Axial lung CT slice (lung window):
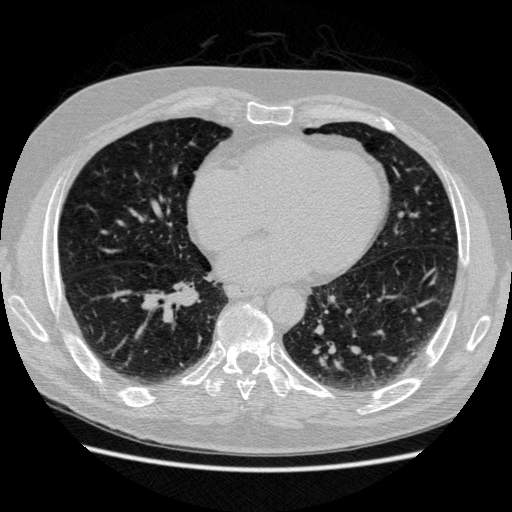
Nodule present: no